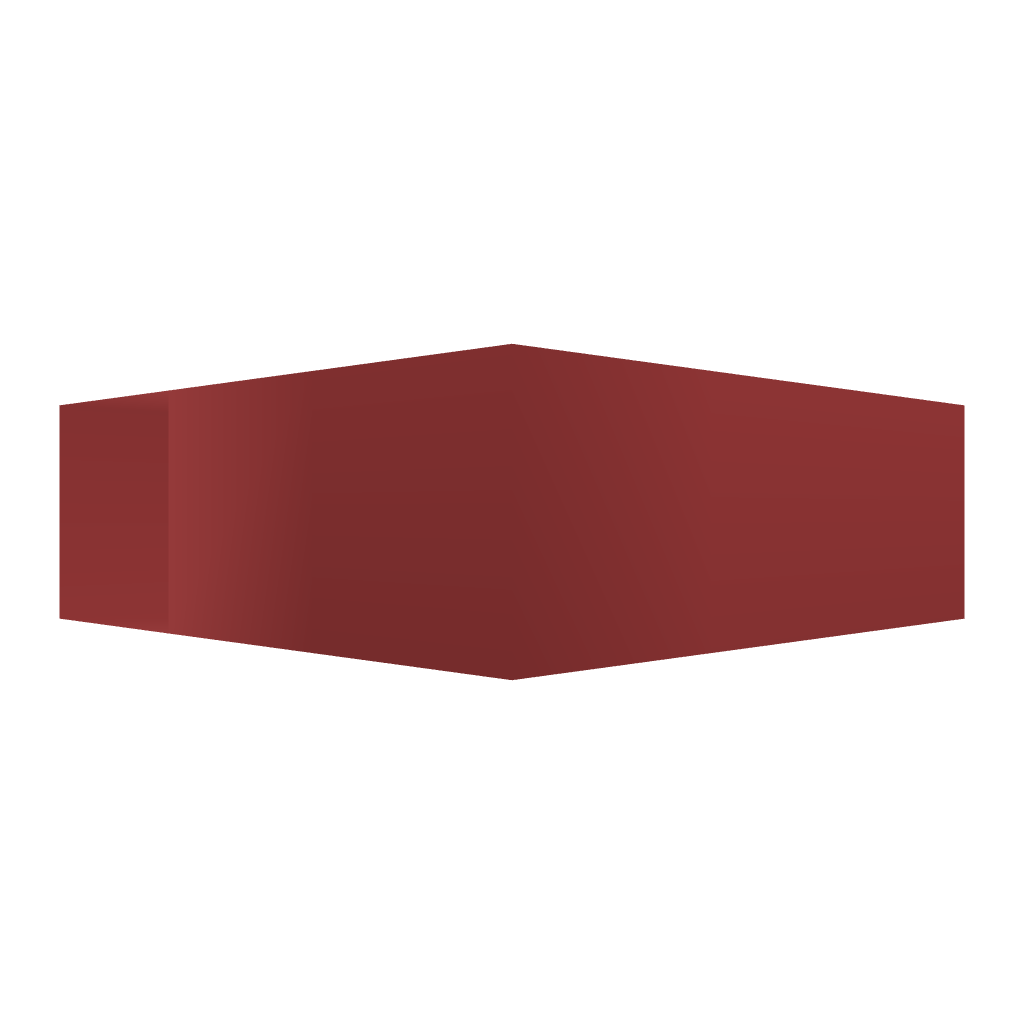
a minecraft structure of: Greek Temple bad low quality